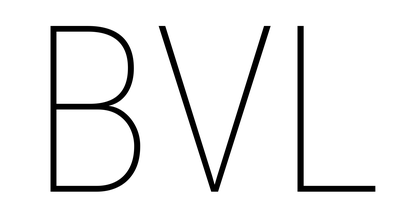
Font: Roboto_Condensed_Thin